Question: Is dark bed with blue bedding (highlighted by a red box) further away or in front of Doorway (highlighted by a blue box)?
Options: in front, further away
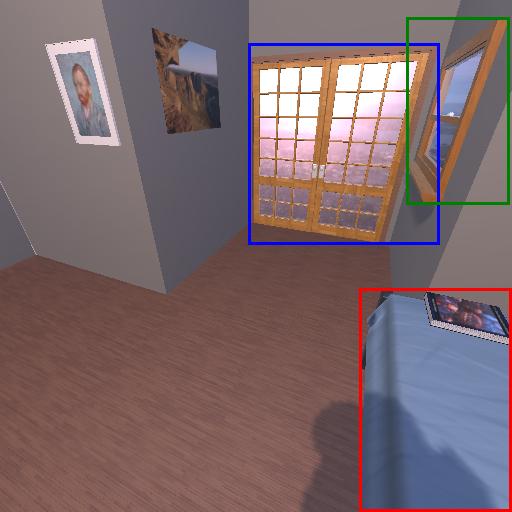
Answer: in front